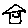
Label: house